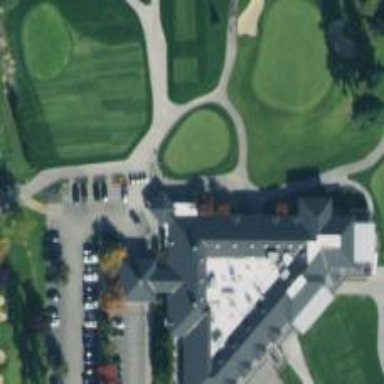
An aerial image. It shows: Golf-related image.